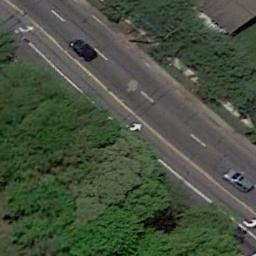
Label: freeway